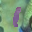
Label: 1